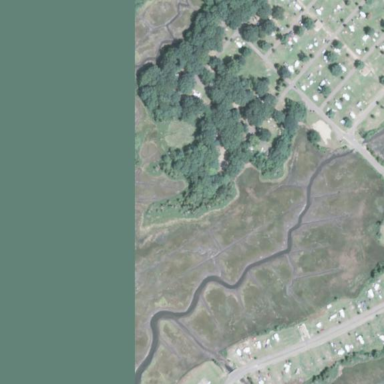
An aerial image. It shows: Saltmarsh wetland with tidal influence.